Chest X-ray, AP view. Patient: 30 years old, sex M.
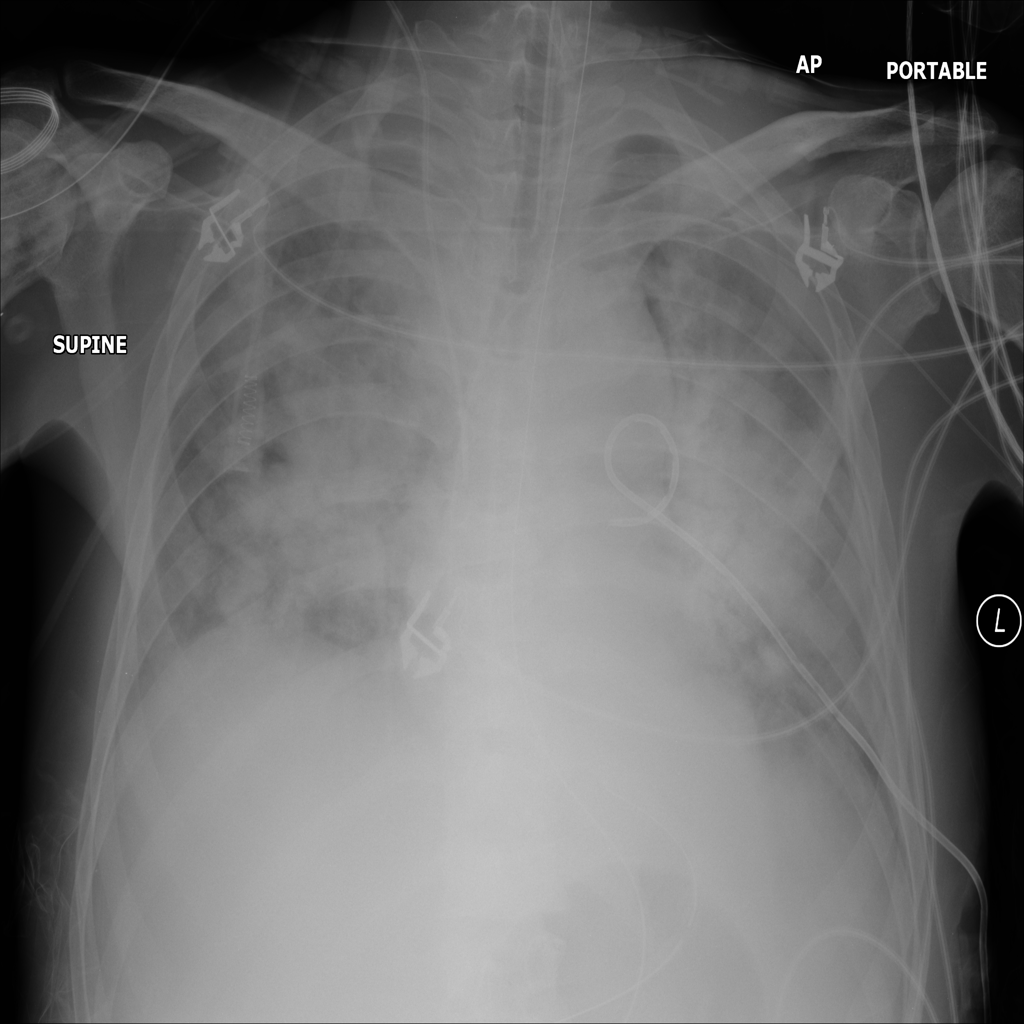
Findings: No Finding